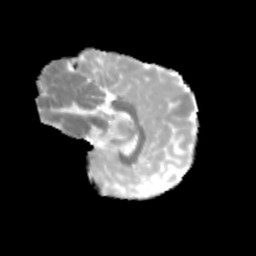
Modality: MD
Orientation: sagittal
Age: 10
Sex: female
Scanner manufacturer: siemens
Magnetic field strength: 3 T
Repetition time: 3.8 s
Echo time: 0.07 s